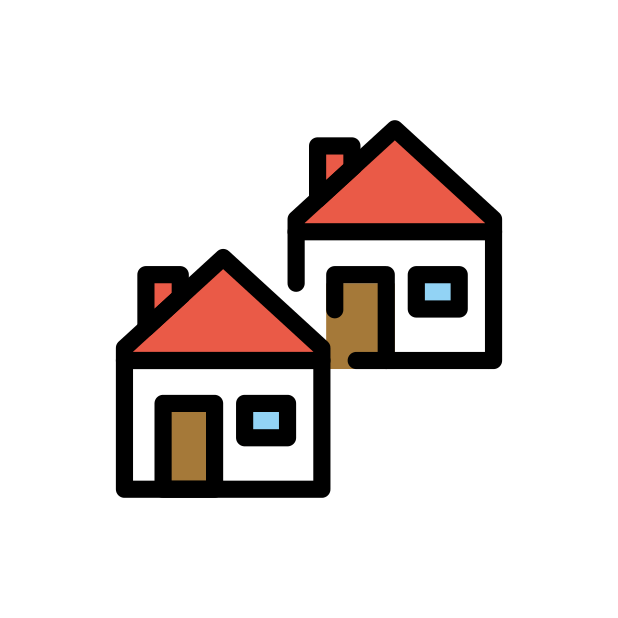
Emoji: 🏘
Name: house buildings
Unicode: 0x1f3d8